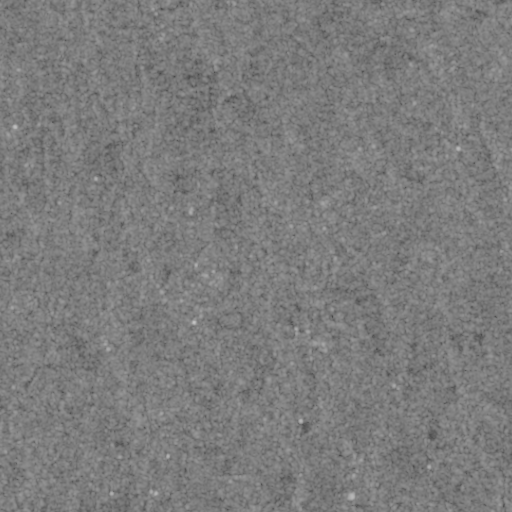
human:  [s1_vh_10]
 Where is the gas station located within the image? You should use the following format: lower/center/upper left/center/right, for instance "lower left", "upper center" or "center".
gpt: The gas station is located in the upper right of the image.
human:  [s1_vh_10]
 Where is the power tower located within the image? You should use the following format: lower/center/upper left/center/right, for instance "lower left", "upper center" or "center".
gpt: The power tower is located in the upper of the image.
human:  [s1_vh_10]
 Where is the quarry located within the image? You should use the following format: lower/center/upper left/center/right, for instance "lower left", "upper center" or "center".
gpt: There is no quarry in the image.

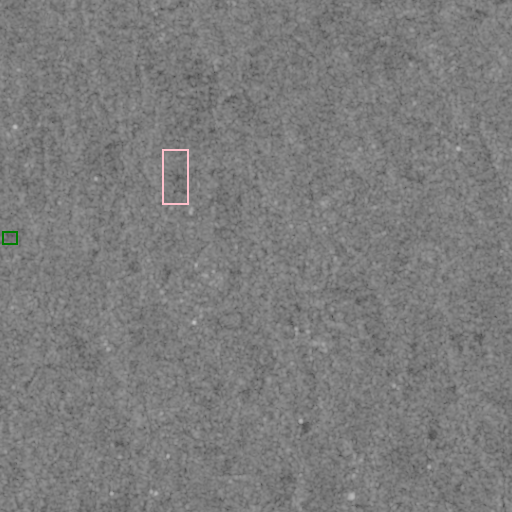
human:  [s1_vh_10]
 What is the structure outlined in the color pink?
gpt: The structure outlined in pink is a crop field.
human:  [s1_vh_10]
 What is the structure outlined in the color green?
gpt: The structure outlined in green is a park.
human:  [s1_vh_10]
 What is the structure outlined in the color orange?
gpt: There is no orange outline.